Interaction volume radius: 5 \u00c5
Interaction volume height: 10 \u00c5
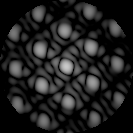
Disorder parameter: 0.1659